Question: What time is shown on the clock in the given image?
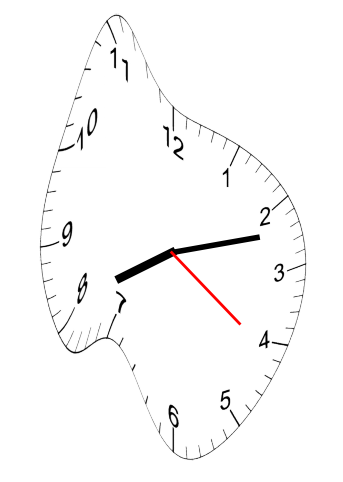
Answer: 08:12:21